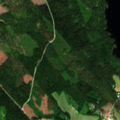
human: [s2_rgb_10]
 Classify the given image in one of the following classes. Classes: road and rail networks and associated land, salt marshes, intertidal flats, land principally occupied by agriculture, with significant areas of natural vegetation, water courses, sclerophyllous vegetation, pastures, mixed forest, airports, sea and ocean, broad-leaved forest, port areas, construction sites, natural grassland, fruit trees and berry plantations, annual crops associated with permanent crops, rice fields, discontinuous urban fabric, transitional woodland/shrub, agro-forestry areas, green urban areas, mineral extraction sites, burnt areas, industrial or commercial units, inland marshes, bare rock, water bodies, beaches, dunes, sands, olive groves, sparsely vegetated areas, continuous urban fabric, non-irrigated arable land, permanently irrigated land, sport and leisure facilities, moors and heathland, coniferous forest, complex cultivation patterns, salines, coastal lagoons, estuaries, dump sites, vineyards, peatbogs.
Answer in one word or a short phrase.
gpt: land principally occupied by agriculture, with significant areas of natural vegetation, coniferous forest, transitional woodland/shrub, water bodies